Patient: sex M, age 58
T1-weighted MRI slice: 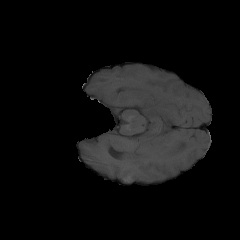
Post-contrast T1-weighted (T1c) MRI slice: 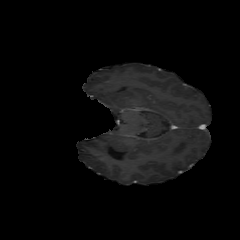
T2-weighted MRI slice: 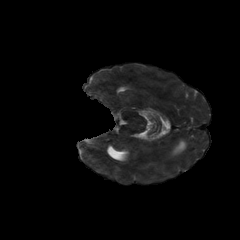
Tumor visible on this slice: no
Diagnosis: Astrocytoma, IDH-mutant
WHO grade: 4